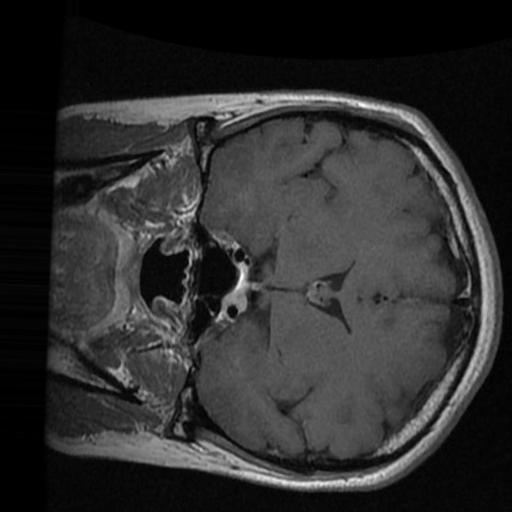
Label: brain_tumor